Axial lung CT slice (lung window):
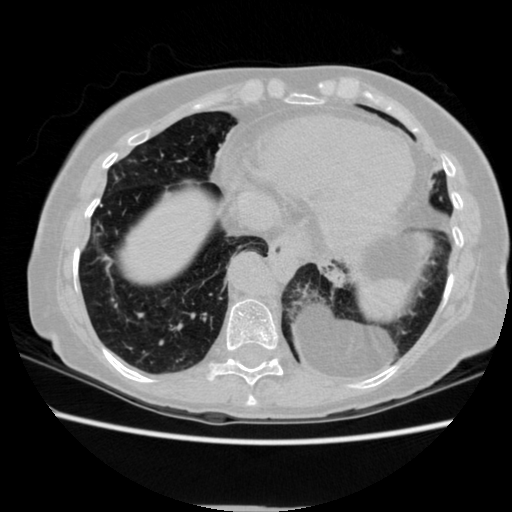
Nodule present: no